Question: Here is an example of an app that used XML to design button.
How can i have the same 'design with XML'?
How make my buttons 'look like it is floating' just like in the image below?

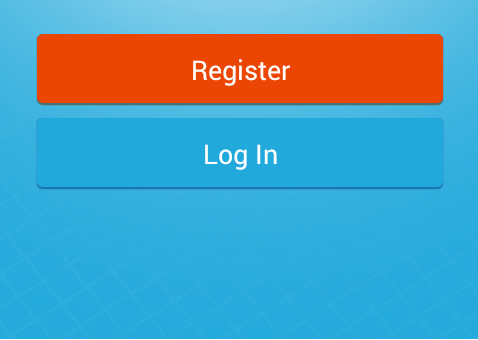
Answer: I think you will need to use a shape drawable with a layered list, here is an example of a button that has a different color on the top and bottom (the drop shadow effect). You will set this as the background attribute of the Button.
'''
<layer-list xmlns:android="http://schemas.android.com/apk/res/android" >
<item>
<shape android:shape="rectangle" >
<corners android:radius="2dp" />
<solid android:color="@color/button_border_dark" />
</shape>
</item>
<item android:top="1dp">
<shape android:shape="rectangle" >
<corners android:radius="2dp" />
<solid android:color="@color/button_border_light" />
</shape>
</item>
<item
android:bottom="1dp"
android:top="1dp">
<shape android:shape="rectangle" >
<corners android:radius="2dp" />
<solid android:color="@color/button_general_color" />
</shape>
</item>
</layer-list>
'''